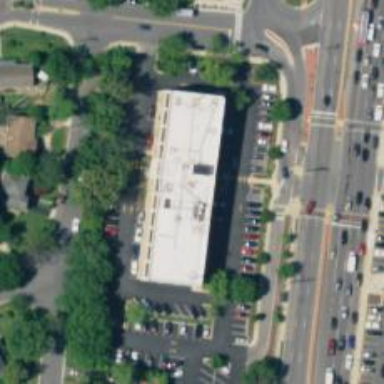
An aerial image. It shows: Pharmacy providing healthcare services.